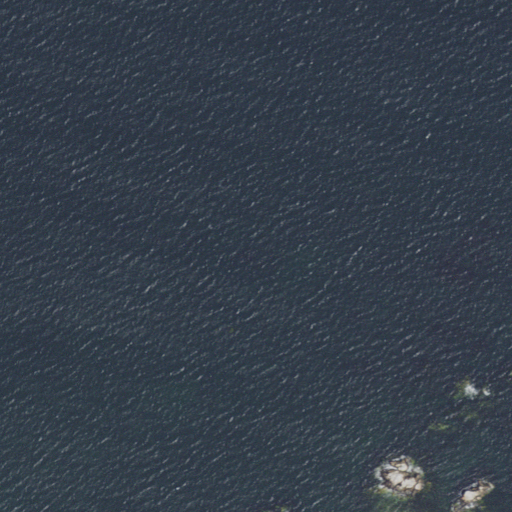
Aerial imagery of island in Massachusetts named Jack Rock containing only open water